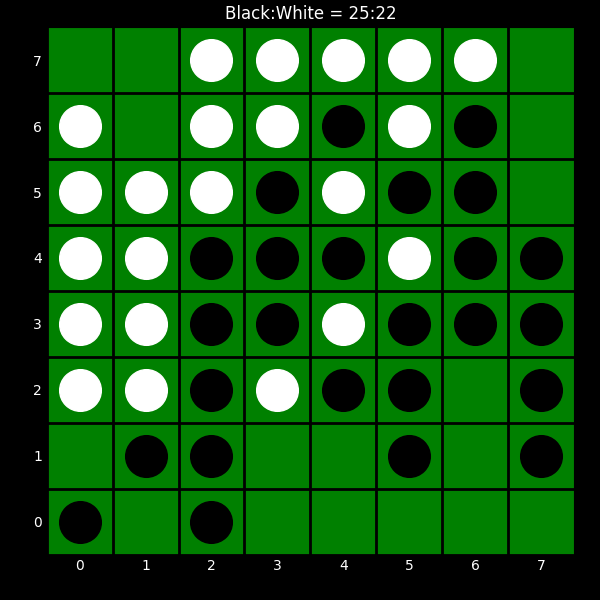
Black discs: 25
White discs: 22